Field crop: tomato
Growth stage: 1
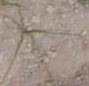
Species: cyperus